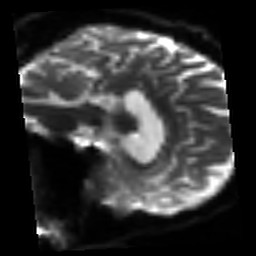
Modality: sbref
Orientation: sagittal
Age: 40
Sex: male
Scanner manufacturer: siemens
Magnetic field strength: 3 T
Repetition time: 3.2 s
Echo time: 0.081 s